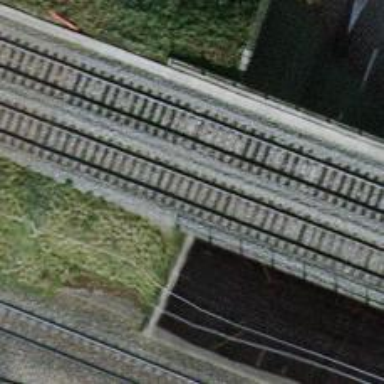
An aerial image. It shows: Bridge with electrified railway tracks featuring contact line.